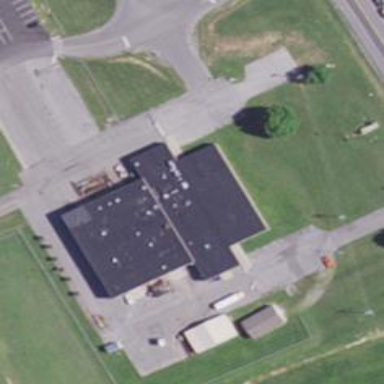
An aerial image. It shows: School.